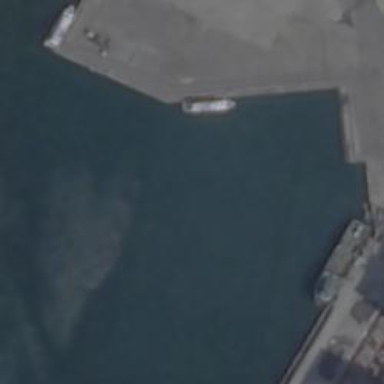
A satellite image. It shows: Man-made pier.